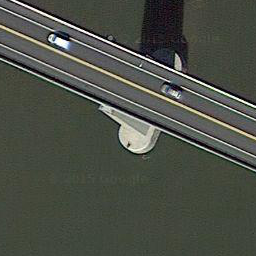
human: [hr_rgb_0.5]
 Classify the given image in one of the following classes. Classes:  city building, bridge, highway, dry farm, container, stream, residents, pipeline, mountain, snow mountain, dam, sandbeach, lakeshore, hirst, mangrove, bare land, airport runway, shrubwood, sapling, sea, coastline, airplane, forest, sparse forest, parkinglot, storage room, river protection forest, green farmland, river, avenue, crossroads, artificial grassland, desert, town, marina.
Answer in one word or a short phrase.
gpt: bridge